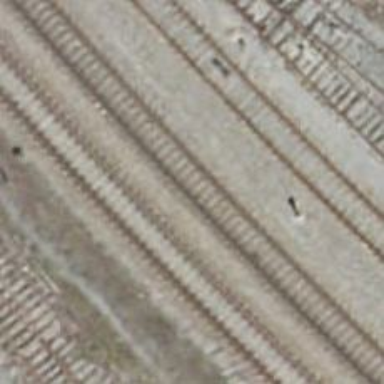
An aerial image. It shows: Railway track.